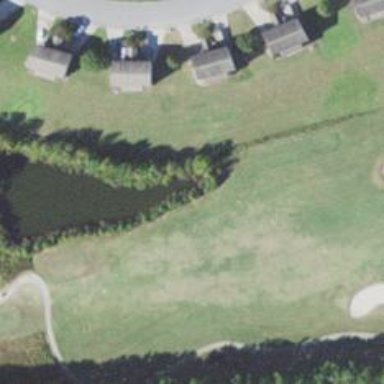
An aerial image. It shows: Water hazard on golf course. The hazard is natural water feature.